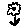
Label: flower